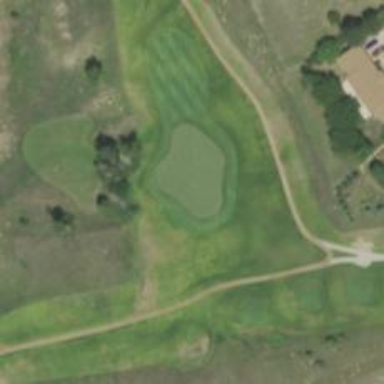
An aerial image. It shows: View of golf hole.